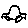
Label: car